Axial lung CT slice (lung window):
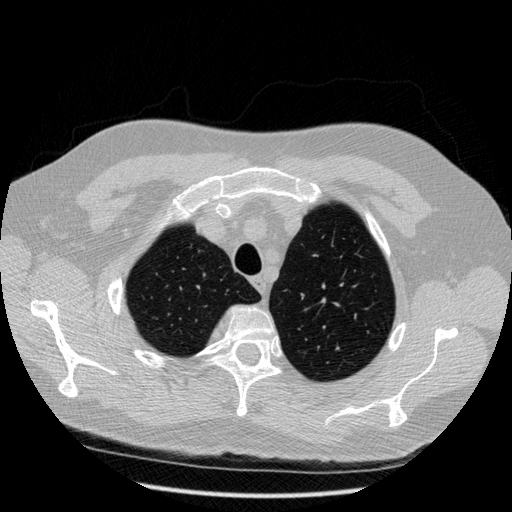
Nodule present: no